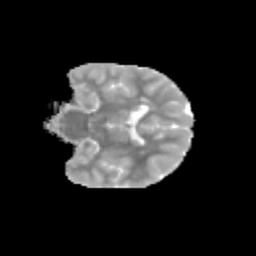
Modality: MD
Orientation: coronal
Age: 13
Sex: female
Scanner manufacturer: siemens
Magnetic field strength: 3 T
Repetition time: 3.8 s
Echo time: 0.07 s